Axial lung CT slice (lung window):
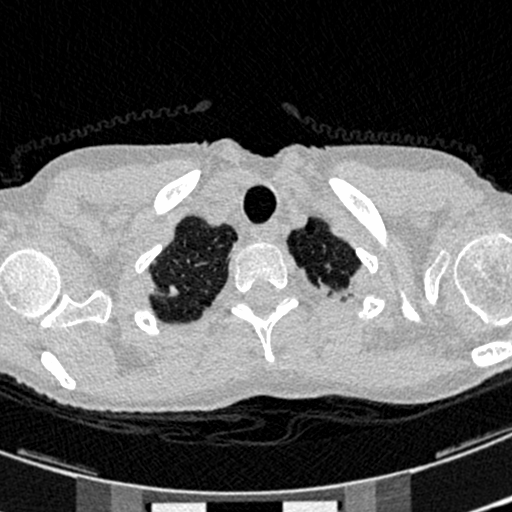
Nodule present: no